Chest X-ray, PA view. Patient: 58 years old, sex F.
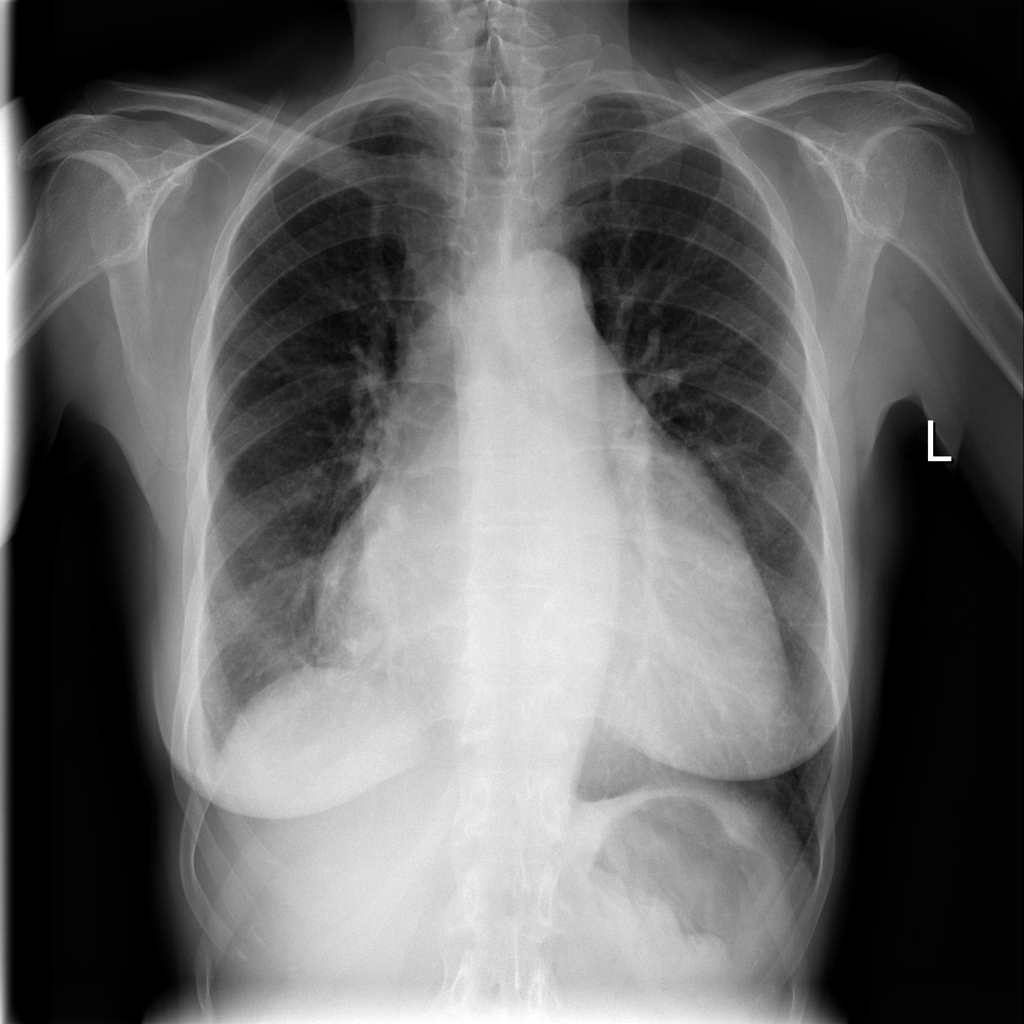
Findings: Cardiomegaly, Edema, Effusion, Infiltration